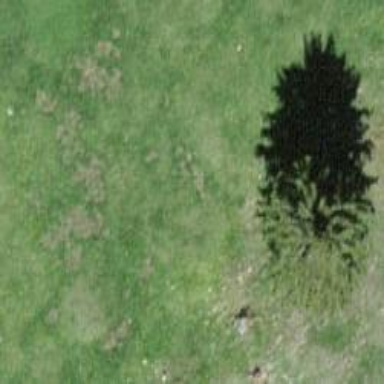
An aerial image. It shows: Needle-leaved tree in nature.